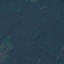
Land use / land cover: Forest